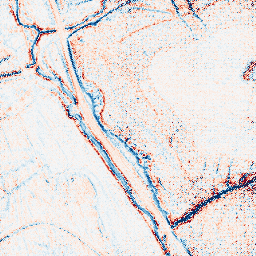
Category: edge_preserving
Decomposition family: bilateral
Decomposition parameters: d: 9
sigma_color: 150
sigma_space: 50
Upsampling method: regularized
Upsampling parameters: scale: 4
lambda_reg: 0.1
Upsampling scale: 4